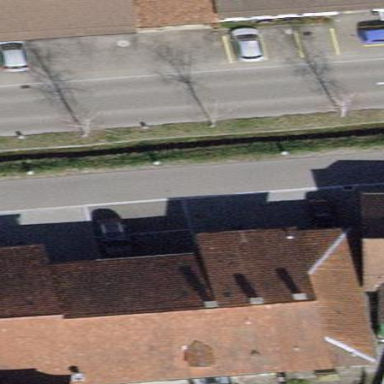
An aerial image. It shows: Building with tile roof.